Question: I have the following SQL:
'''
$queryString = "
SELECT
iR.lastModified,
d.*,
c2.title as stakeholderTitle,
u.username as authorUsername,
c.title as authorContactName,
GROUP_CONCAT(iR.stakeholderRef) AS participants
FROM
informationRelationships iR,
contacts c2
INNER JOIN
debriefs d ON
d.id = iR.linkId
LEFT JOIN
users u ON
u.id = iR.author
LEFT JOIN
contacts c ON
c.ref = u.contactId
LEFT JOIN
debriefs d2 ON
d2.stakeholder = c2.ref
WHERE
(
iR.clientRef = '$clientRef' OR
iR.contactRef = '$contactRef'
)
AND
iR.projectRef = '$projectRef' AND
iR.type = 'Debrief'
GROUP BY
iR.linkId
ORDER BY
d.dateOfEngagement
";
'''
notice how I require 2 different bits of data for the the contacts table.
So at one point, I need to match
'''
c.ref = u.contactId
'''
This will return one bit of information
but I also need a completely different grouping:
'''
d2.stakeholder = c2.ref
'''
Problem is that the title is the column i'm interested in for both:
'''
c2.title as stakeholderTitle,
...
c.title as authorContactName
'''
How do I go about doing this?
My current try is returning:
'''
Error: Unknown column 'iR.linkId' in 'on clause'
'''

I'm not sure I really understand what is happening here:
<URL>
'''
$queryString = "
SELECT
iR.lastModified,
d.*,
c2.title as stakeholderTitle,
u.username as authorUsername,
c.title as authorContactName,
GROUP_CONCAT(iR.stakeholderRef) AS participants
FROM
informationRelationships iR
INNER JOIN
debriefs d ON
d.id = iR.linkId
INNER JOIN
contacts c2 ON
d.stakeholder = c2.ref
LEFT JOIN
users u ON
u.id = iR.author
LEFT JOIN
contacts c ON
c.ref = u.contactId
WHERE
(
iR.clientRef = '$clientRef' OR
iR.contactRef = '$contactRef'
)
AND
iR.projectRef = '$projectRef' AND
iR.type = 'Debrief'
GROUP BY
iR.linkId
ORDER BY
d.dateOfEngagement
";
'''
By re-ordering my query I have managed to get both columns in... Thanks zerkms!
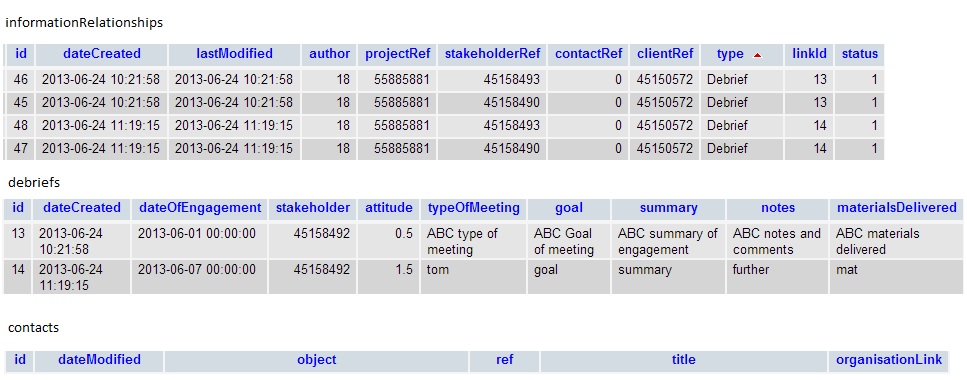
Answer: You cannot mix implicit joins and explicit joins in a single query in mysql.
So
'''
FROM informationRelationships iR,
contacts c2
'''
should be rewritten to
'''
FROM informationRelationships iR
INNER JOIN contacts c2 ON ...
'''